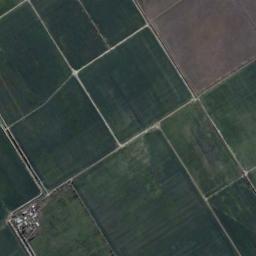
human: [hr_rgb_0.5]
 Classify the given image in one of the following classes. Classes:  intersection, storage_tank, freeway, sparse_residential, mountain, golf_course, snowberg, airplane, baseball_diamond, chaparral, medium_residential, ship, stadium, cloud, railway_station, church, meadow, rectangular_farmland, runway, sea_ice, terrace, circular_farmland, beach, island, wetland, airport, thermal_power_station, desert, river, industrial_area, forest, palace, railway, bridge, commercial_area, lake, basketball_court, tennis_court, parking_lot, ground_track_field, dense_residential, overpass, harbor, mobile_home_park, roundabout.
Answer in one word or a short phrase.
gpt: rectangular_farmland